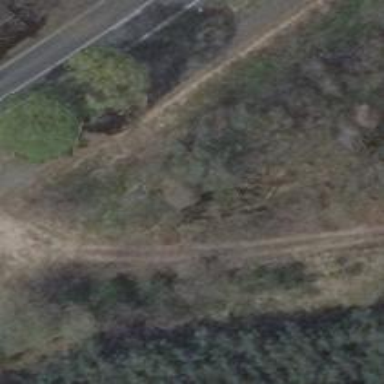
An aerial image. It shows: Dirt track road.